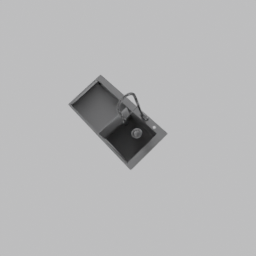
Label: appliances